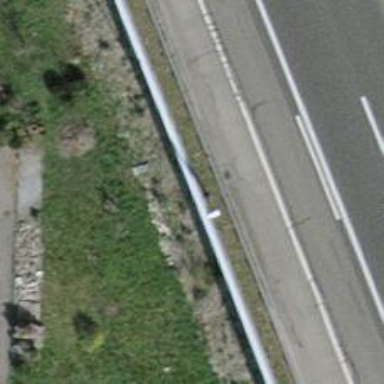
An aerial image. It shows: Wall barrier.